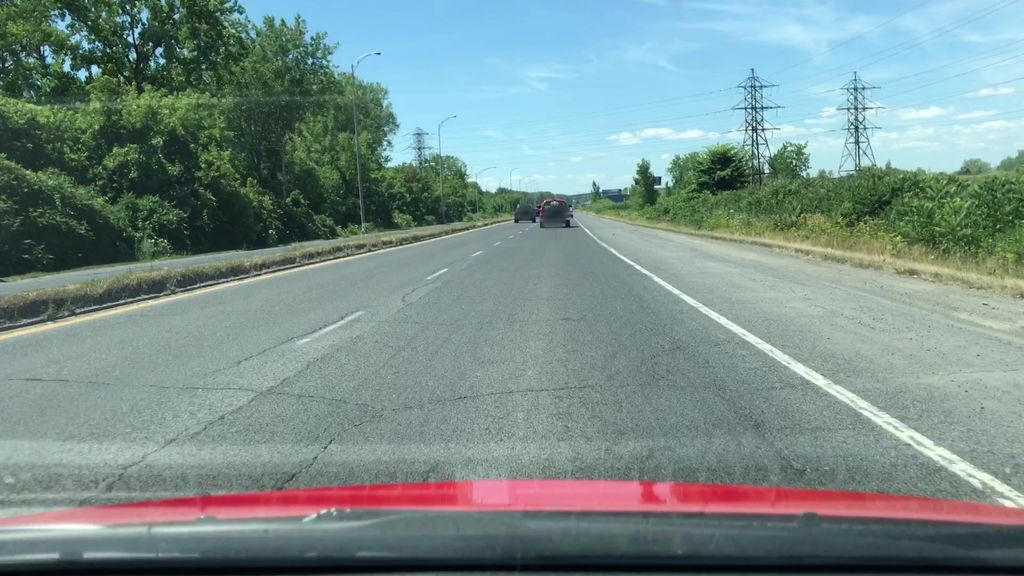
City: montreal